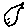
Label: fish